Field crop: maize
Growth stage: 2
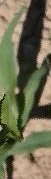
Species: maize